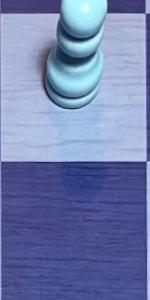
Label: Empty